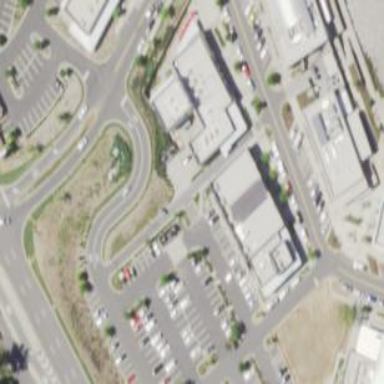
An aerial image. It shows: Retail building.